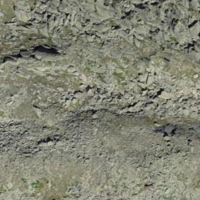
EUNIS habitat code: 48
Species observed at this site:
Rhododendron ferrugineum